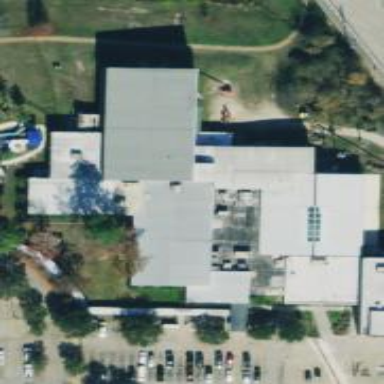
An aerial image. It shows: Community centre building.